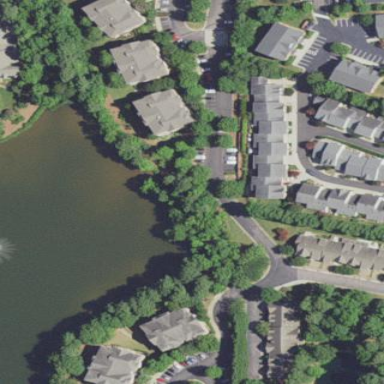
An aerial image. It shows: Residential area within neighborhood.